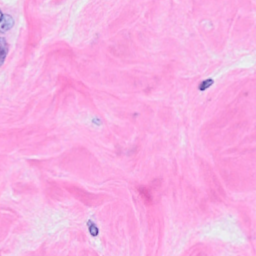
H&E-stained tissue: Breast